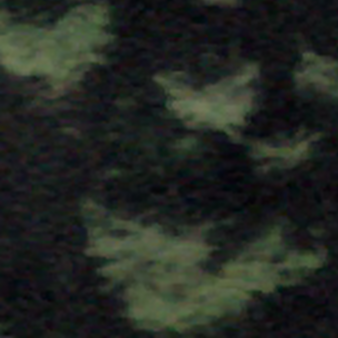
Label: other